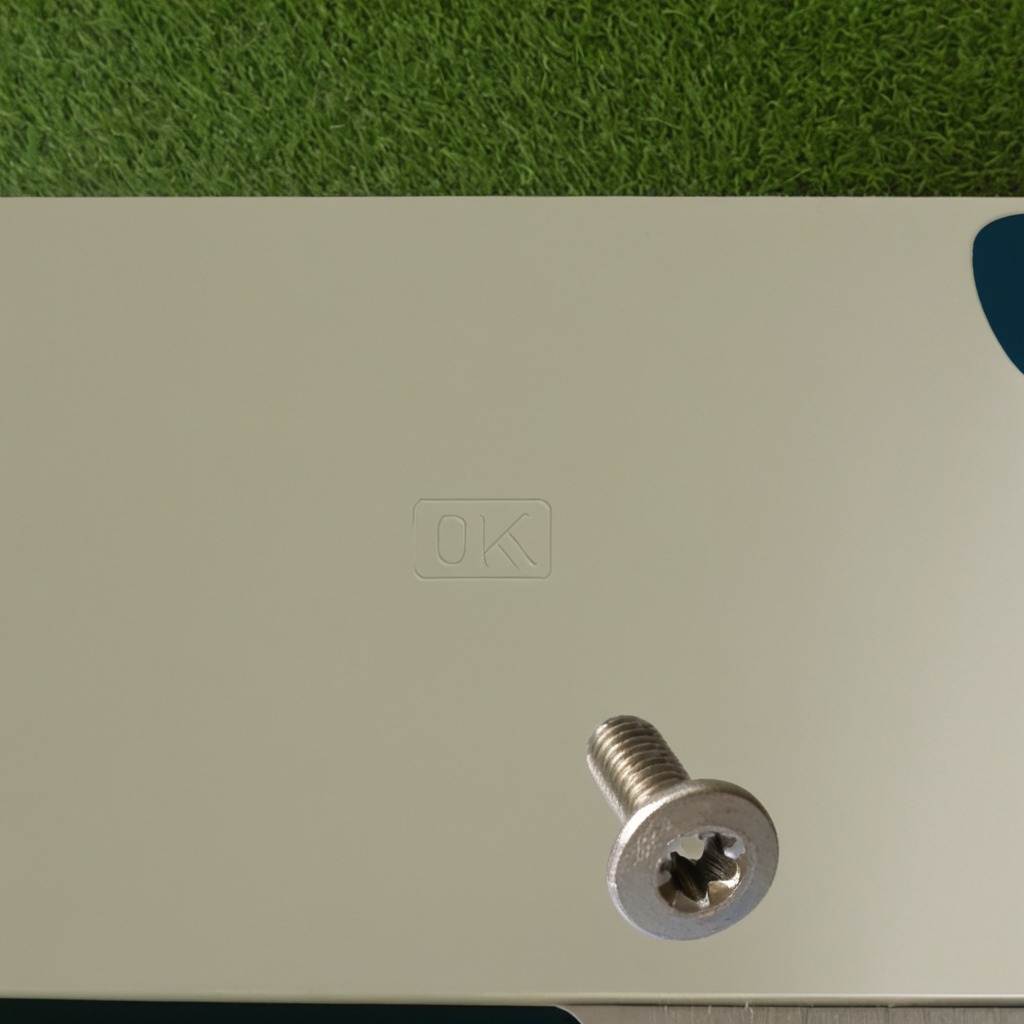
A metal screw is lying on the textured surface of the table.